Question: I am trying to create x amount of passwords using Python's Secrets module then export them out to a new CSV file. I can create the passwords and print them on screen but when I write to a CSV, the characters are parsed out by comma. (Apologies for code not being displayed as properly blocked out)
Code:
'''
import secrets
import string
import csv
need = input("Number of passwords:")
need = int(need)
alphabet = string.ascii_letters + string.digits
with open('password.csv', 'w', newline='') as csvfile:
passwriter = csv.writer(csvfile, delimiter=',')
for n in range(need):
password = ''.join(secrets.choice(alphabet) for i in range(10))
print(password)
passwriter.writerow(password)
'''
Currently I get this output which is not what I want:

I want the output to look like:
<URL>
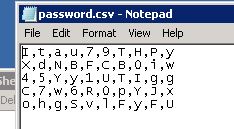
Answer: It's interpreting your 'string' as a list of values, turn it into a tuple of one value like this:
'''
passwriter.writerow((password,))
'''